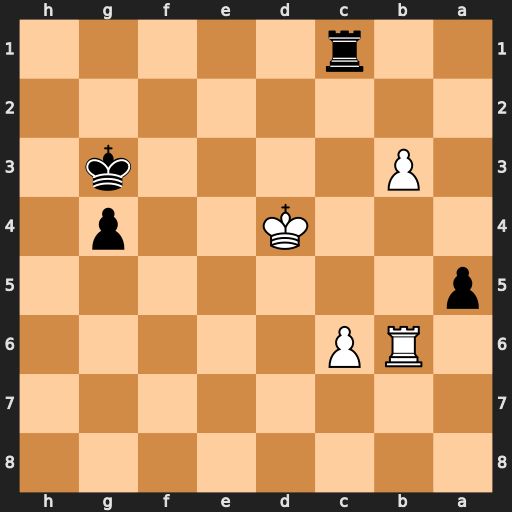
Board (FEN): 8/8/1RP5/p7/3K2p1/1P4k1/8/2r5
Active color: b
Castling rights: -
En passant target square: -
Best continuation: Kf4 c7 Rxc7 Rf6+ Kg3